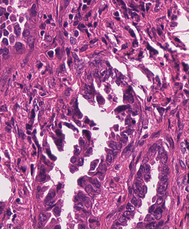
Tumor epithelial tissue: yes
Tumor-associated stroma tissue: yes
Normal tissue: no